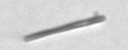
Label: fiber